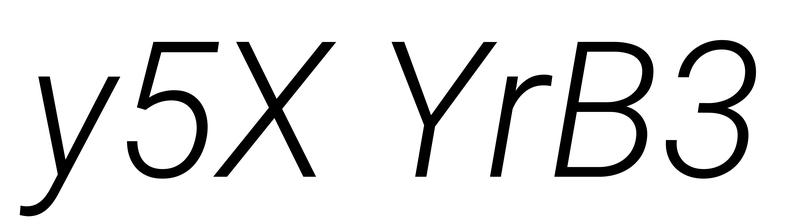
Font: Roboto-Italic_Light_Italic